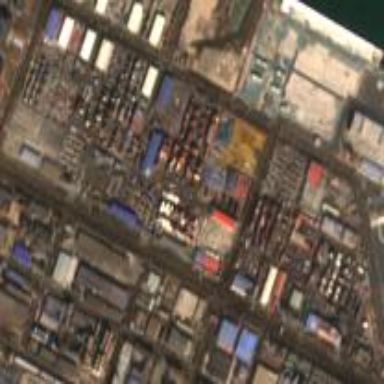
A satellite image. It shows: Industrial area designated for port activities.